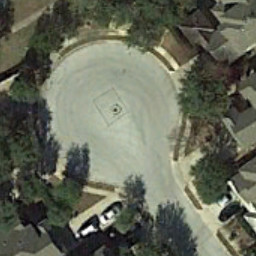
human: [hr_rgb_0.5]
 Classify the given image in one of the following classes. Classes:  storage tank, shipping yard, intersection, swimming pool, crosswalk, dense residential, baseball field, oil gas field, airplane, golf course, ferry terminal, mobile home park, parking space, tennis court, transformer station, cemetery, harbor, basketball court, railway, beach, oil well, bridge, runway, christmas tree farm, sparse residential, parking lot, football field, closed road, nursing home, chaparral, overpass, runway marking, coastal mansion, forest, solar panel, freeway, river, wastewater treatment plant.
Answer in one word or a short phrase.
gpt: closed road